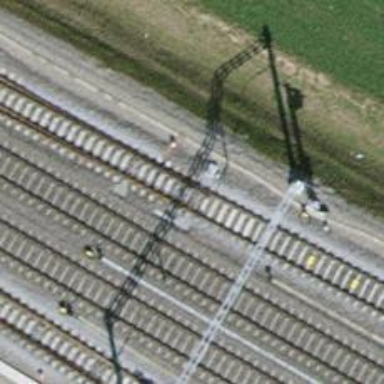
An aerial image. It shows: Railway switch.